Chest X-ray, PA view. Patient: 53 years old, sex M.
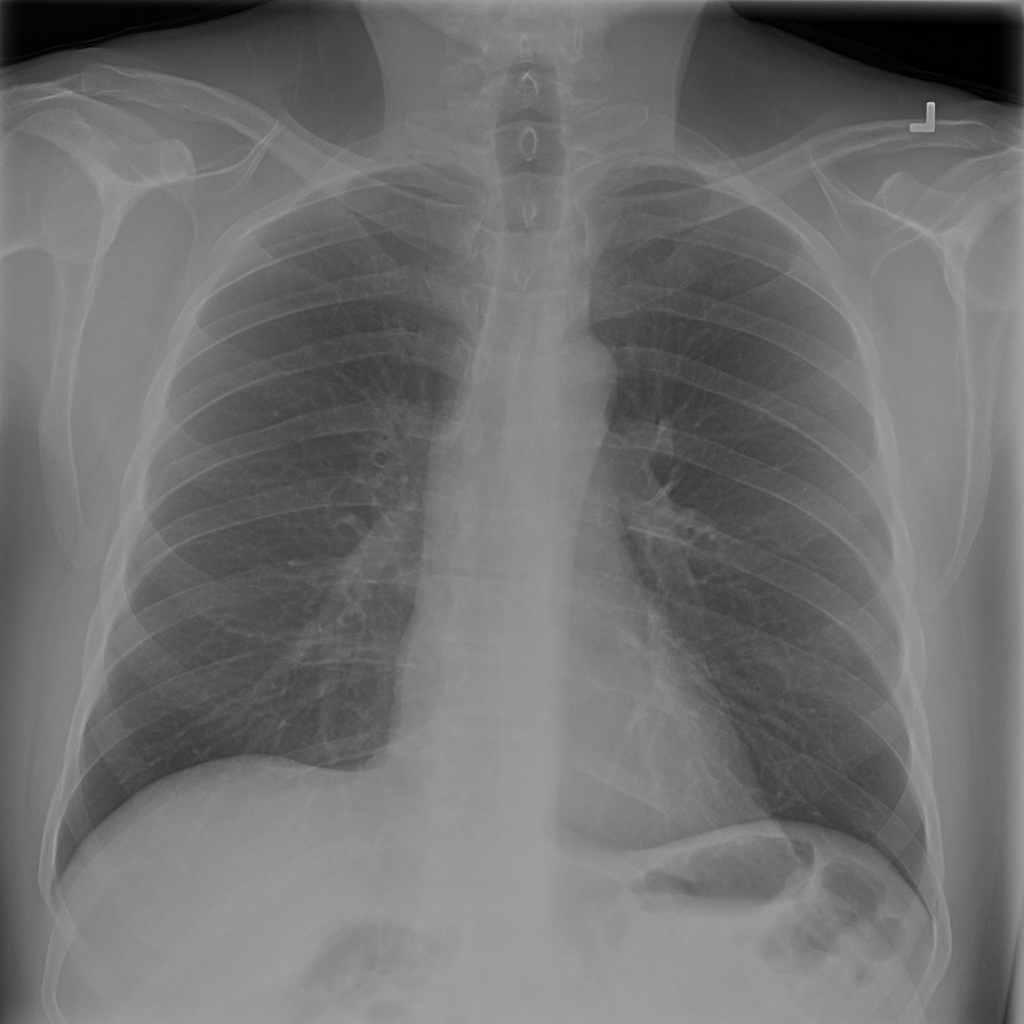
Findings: No Finding